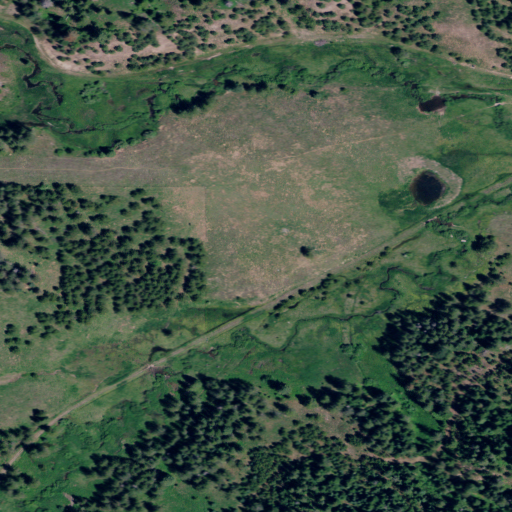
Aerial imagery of plain(s) in Idaho named Cougar Meadows containing shrub, evergreen forest, open development, woody wetlands, and herbaceous wetlands